Field crop: tomato
Growth stage: 1
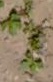
Species: portulaca